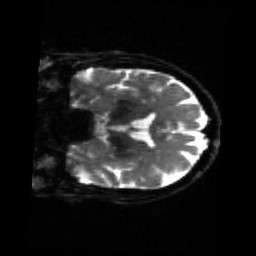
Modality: sbref
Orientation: coronal
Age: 68
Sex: male
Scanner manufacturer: siemens
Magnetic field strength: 3 T
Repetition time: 4.71 s
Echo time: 0.0906 s